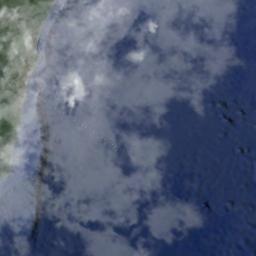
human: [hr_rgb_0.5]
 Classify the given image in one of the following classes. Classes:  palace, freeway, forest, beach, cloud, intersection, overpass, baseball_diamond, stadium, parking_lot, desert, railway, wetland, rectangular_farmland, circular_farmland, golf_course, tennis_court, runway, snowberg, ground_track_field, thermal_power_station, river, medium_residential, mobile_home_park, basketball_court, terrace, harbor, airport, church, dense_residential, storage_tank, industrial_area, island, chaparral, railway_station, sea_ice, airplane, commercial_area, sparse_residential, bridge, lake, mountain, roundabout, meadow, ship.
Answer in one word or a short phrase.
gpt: cloud